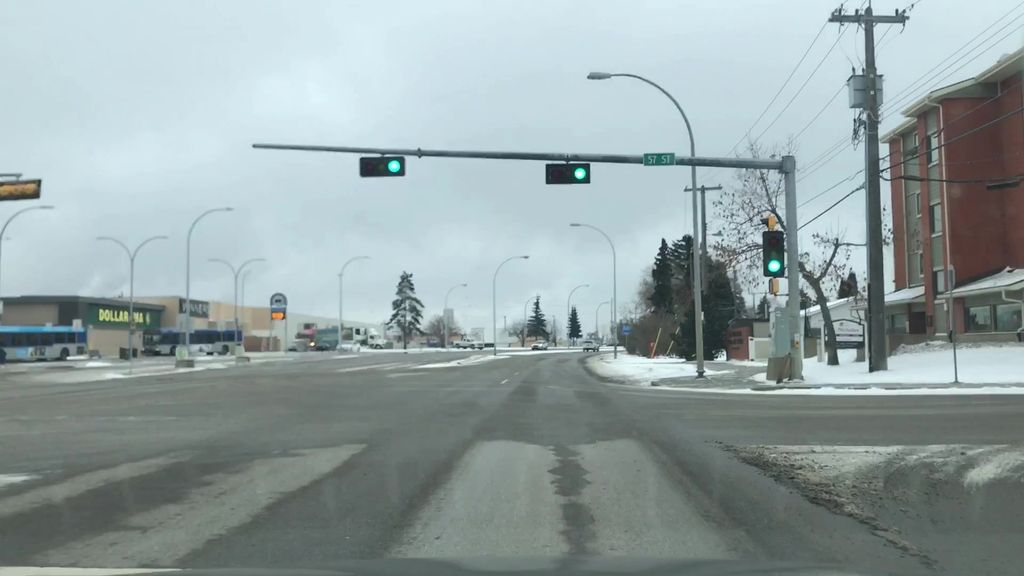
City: edmonton